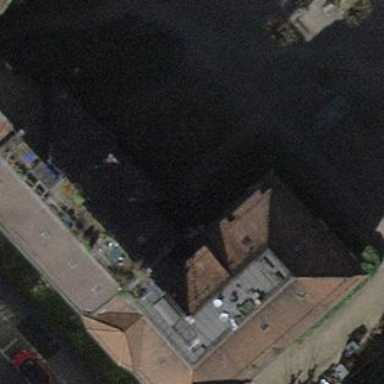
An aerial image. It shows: Apartment building with quadruple saltbox roof shape.